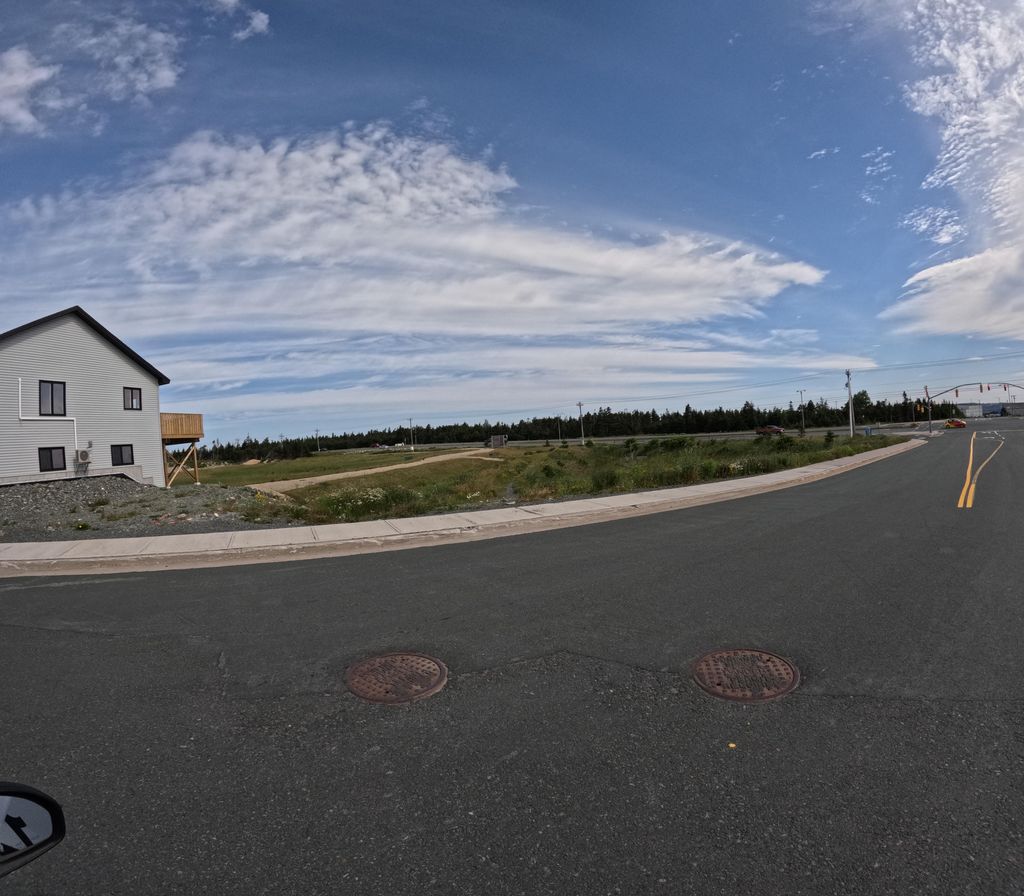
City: st_johns